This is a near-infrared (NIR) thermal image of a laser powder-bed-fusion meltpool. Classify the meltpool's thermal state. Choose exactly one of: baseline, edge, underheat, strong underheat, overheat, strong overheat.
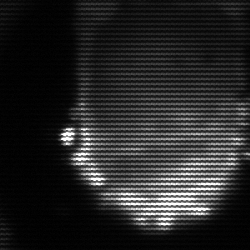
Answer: baseline